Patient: sex M, age 85
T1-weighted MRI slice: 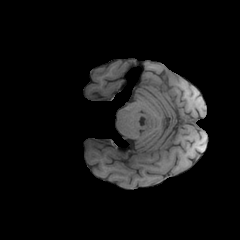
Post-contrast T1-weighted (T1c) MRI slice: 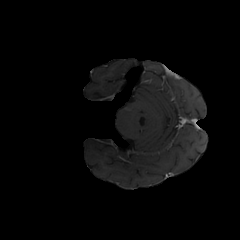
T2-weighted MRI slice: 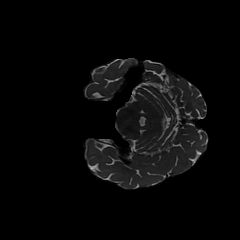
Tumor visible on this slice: no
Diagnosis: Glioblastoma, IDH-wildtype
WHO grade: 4